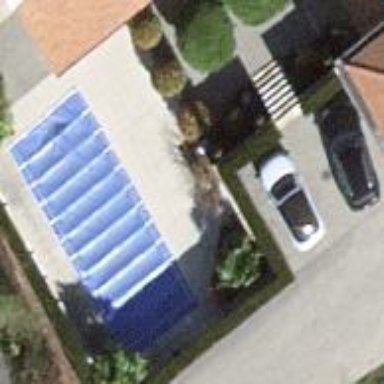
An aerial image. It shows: Swimming pool located in leisure land.